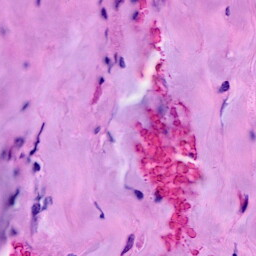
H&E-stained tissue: Breast